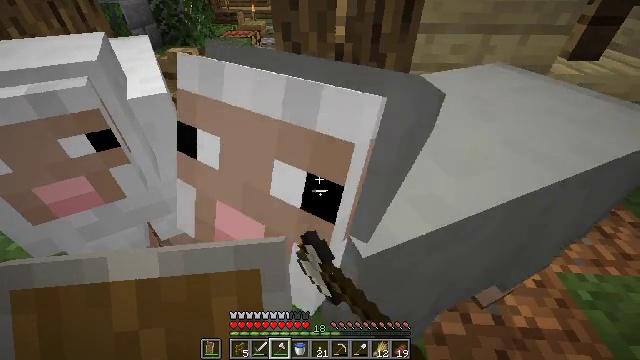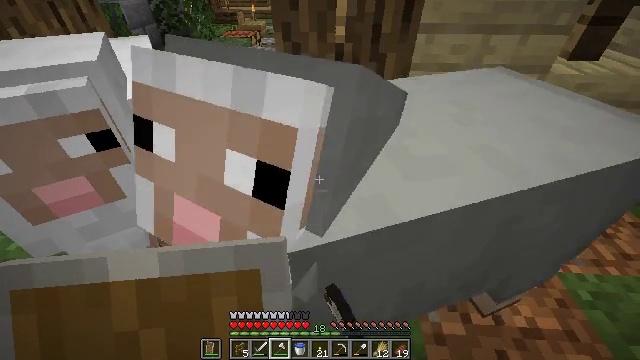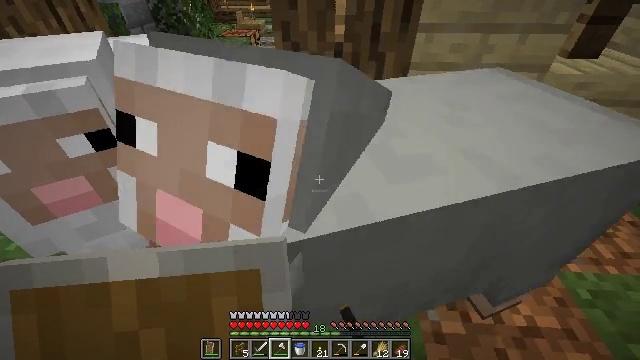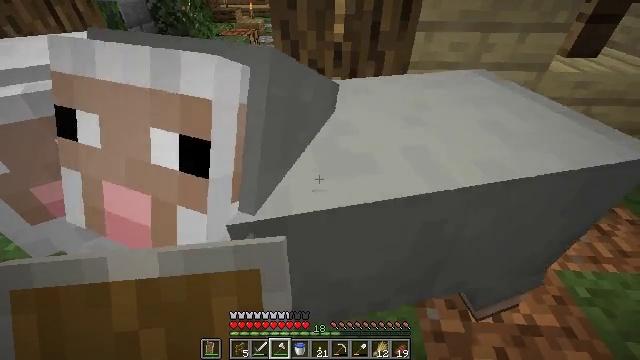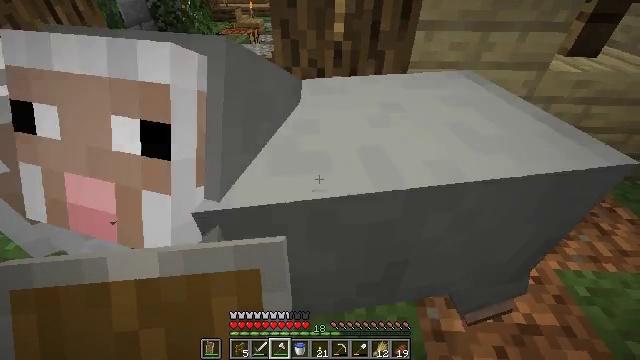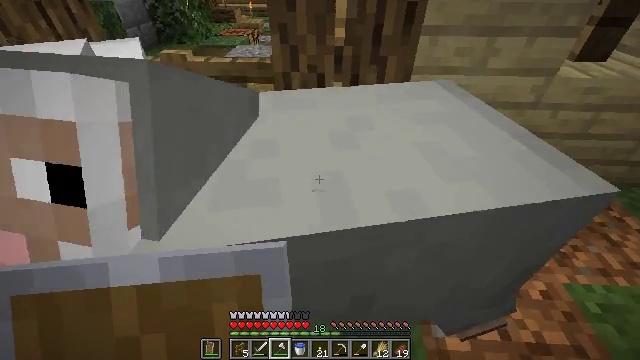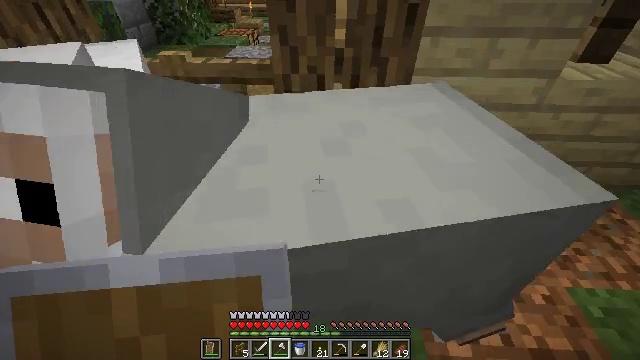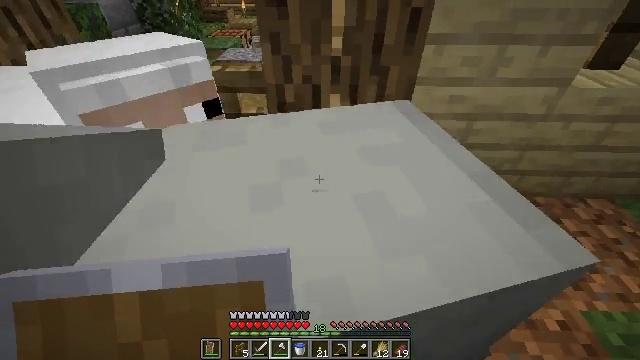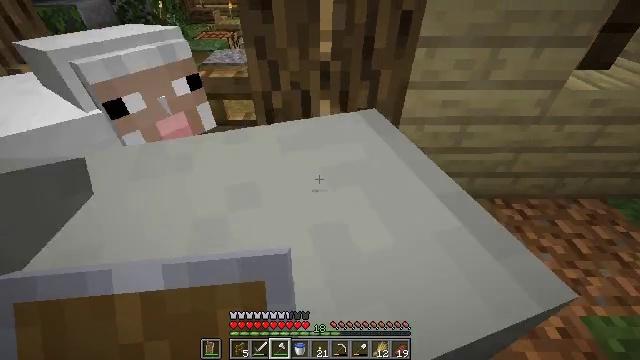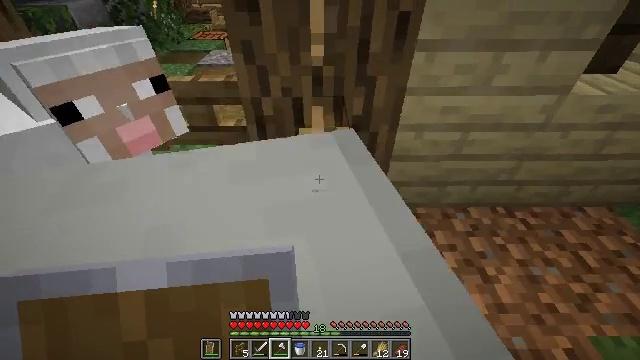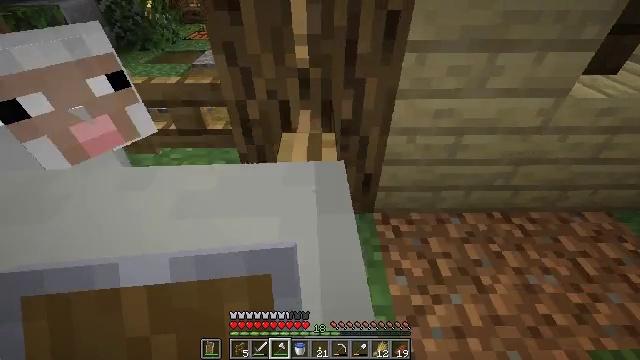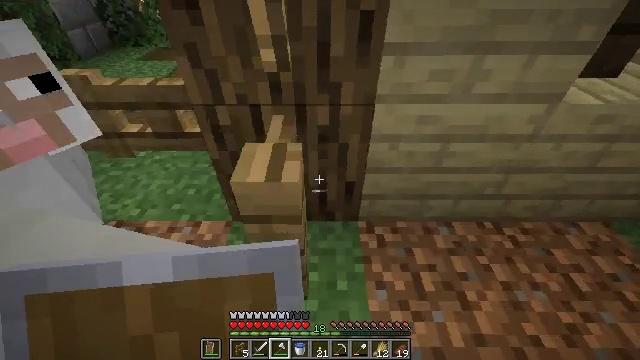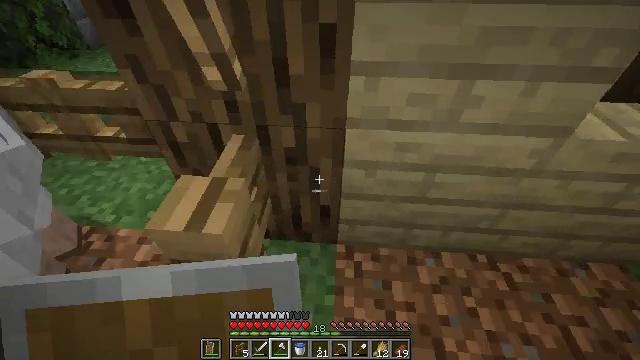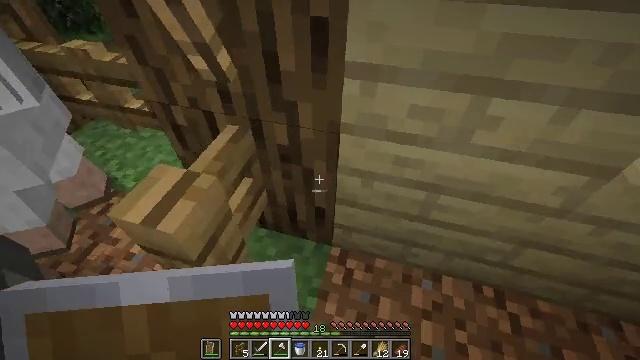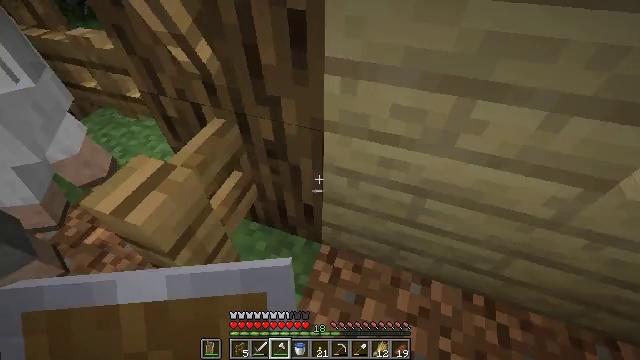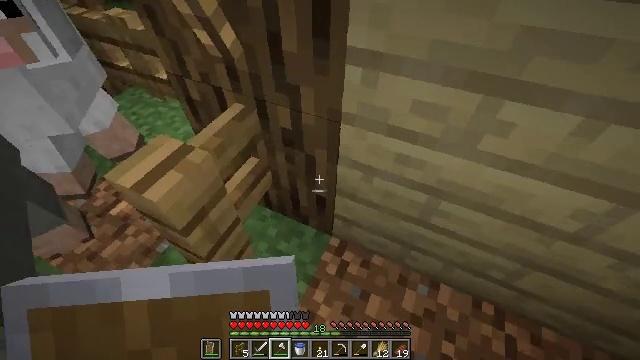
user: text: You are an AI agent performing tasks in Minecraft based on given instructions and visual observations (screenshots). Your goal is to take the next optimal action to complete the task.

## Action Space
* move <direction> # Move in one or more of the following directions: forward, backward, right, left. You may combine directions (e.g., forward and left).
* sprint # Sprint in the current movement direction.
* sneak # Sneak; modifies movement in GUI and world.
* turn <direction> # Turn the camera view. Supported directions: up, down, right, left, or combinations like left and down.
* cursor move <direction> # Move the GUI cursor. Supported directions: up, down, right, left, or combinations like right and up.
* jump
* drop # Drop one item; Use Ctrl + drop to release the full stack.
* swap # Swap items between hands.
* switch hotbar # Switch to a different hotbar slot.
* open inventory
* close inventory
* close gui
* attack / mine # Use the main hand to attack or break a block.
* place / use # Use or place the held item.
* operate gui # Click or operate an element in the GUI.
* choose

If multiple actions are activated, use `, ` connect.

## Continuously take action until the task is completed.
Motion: motion action
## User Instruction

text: Attack the oak fence to collect it.
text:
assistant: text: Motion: no_op
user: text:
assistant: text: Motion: no_op
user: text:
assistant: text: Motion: no_op
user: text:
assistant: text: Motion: no_op
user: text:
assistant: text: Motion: move forward
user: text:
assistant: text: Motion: move forward
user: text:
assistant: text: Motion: move forward, turn right
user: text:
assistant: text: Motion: move forward, turn right
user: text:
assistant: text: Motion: move forward and move right
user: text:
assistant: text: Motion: move forward and move right
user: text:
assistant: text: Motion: move forward and move right
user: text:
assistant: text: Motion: move forward and move right, turn left and down
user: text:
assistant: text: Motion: move right, turn left and down
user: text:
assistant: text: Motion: turn left and down
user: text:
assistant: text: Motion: turn left and down
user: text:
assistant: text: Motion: turn left and down
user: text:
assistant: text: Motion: turn left
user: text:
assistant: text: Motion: turn left
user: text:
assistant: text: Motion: turn left and up
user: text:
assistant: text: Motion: turn left
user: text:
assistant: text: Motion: turn left, attack / mine
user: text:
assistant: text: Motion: attack / mine
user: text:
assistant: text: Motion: attack / mine
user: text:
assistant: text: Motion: attack / mine
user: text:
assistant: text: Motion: attack / mine
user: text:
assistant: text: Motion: attack / mine
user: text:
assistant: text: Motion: attack / mine
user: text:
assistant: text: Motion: attack / mine
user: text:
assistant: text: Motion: attack / mine
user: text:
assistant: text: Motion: attack / mine